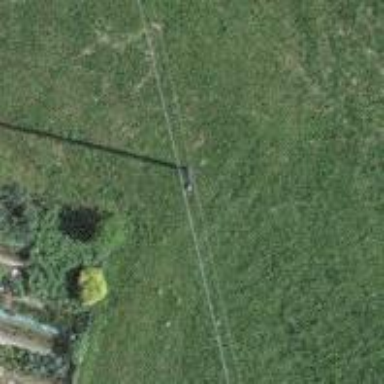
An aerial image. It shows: Utility pole in the area.